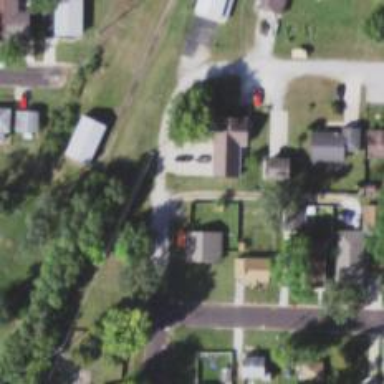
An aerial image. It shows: Alleyway designated as service road.